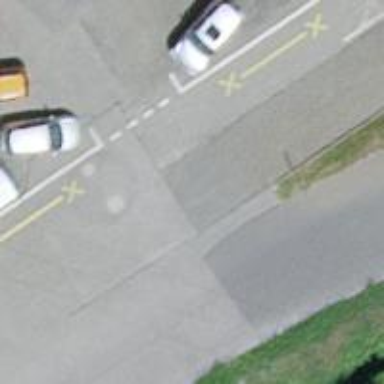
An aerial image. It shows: Parking aisle designated as service road.